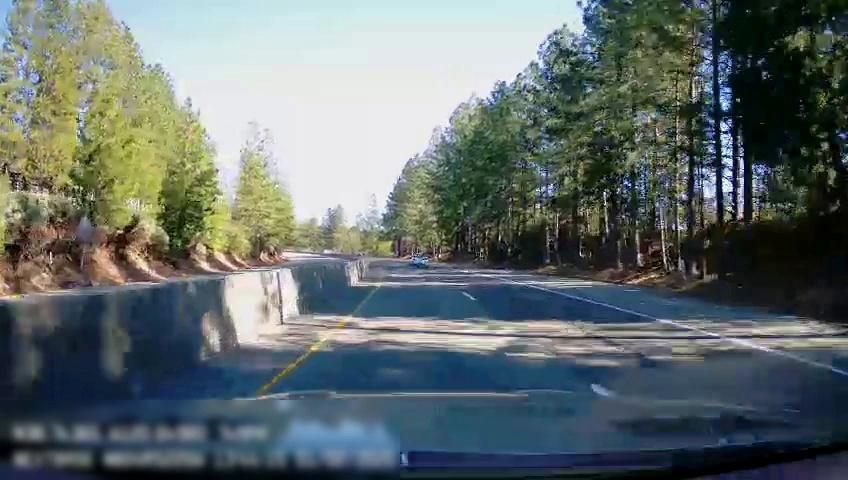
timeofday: Day
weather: Sunny
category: Drivable Space
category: Drivable Space
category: Vehicles | Car
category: Lanes | Alternate Lane
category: Lanes | Current Lane
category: Lanes | Alternate Lane